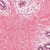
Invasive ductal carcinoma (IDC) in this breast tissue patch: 0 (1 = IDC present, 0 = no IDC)